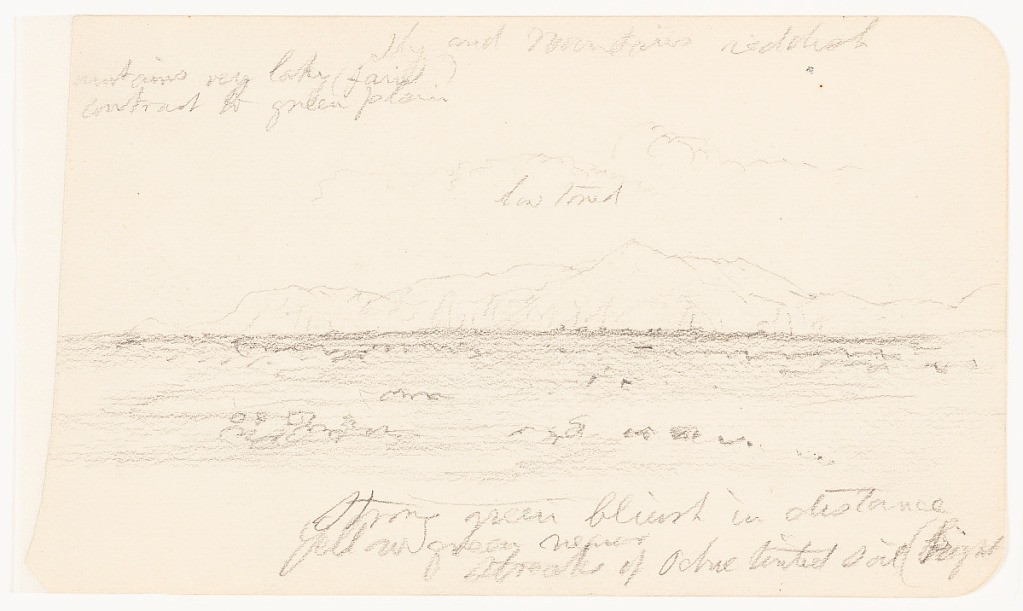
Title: Mountain Range across a Plain, Mexico
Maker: Frederic Edwin Church, American, 1826–1900
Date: February–April 1889
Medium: Graphite on off-white wove paper; verso: graphite
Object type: Drawing
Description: Landscape sketch showing a view of a rugged mountain range across a flat plain in Mexico. The foreground and middle distance are comprised of this plain, which is dotted with bushes and other small vegetation. In the background, a craggy, sharp mountain range stretches across the horizon with a pointed peak at center right. Faint, puffy clouds hang in the sky above.

Verso: Architecture sketches showing views of a church and two rectangular buildings in Mexico. Situated at upper center, the large dome and tall belltower of a church are visible atop a tree-covered prominence. At center right, a rectangular tower with one window is viewed obliquely. At lower center, a squat, rectangular building is also viewed obliquely as it is situated on gently arching terrain with bushes.